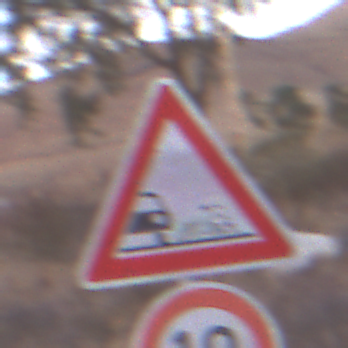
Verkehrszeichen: SplittSchotter
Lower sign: Geschwindigkeit10
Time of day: SunriseSunset
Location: Outdoor (Suburban)
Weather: PartlyCloudy
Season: NotSpecified
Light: Natural